Question: I am trying to solve a problem that i've looked around for but can't figure out. I have a 'UILabel' control inside of a 'UIScrollView' control. I have set the height of the label to the height of the 'scrollview' in which it is contained, now I need to determine the correct height (dynamically) of text that will fill the label. So whenever the 'scrollView' height is, the text height inside of the label will match and the width will expand to prevent the text from truncating (like the image below).
I've tried things like 'sizeToFit', 'constrainedSize', but i couldn't get it to work properly, any direction on how to achieve something like this?

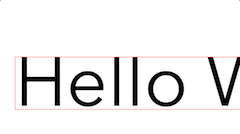
Answer: Try this simple code,it's helps you
'''
UILabel *label=[[UILabel alloc]initWithFrame:CGRectMake(0, 0, 100, 100)];
label.backgroundColor=[UIColor clearColor];
label.text= yourString;
label.numberOfLines=0;
label.adjustsFontSizeToFitWidth=YES;
label.minimumFontSize=6;
label.textAlignment=UITextAlignmentCenter;
[self.View addSubview:label];
CGFloat fontSize = 20;
while (fontSize > 0.0)
{
CGSize size = [yourString sizeWithFont:[UIFont fontWithName:@"Rockwell-Bold" size:fontSize] constrainedToSize:CGSizeMake(label.frame.size.width, 10000) lineBreakMode:UILineBreakModeWordWrap];
if (size.height <= label.frame.size.height) break;
fontSize -= 1.0;
}
//set font size
label.font = [UIFont fontWithName:@"Rockwell-Bold" size:fontSize];
[label release];
'''